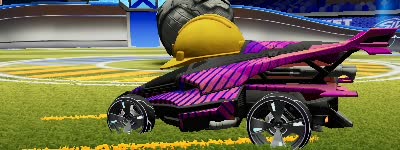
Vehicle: aftershock